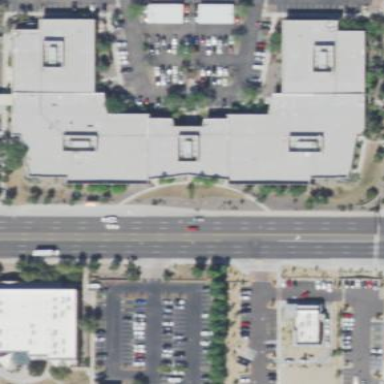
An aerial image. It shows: Commercial building.